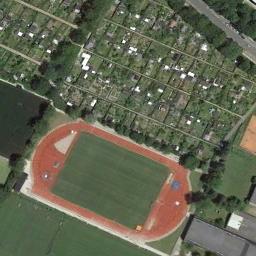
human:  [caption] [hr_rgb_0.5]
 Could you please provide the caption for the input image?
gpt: The ground track field is next to lots of houses arranged neatly .

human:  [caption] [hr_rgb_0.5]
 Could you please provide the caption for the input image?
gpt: There is a track field in the lower left corner .

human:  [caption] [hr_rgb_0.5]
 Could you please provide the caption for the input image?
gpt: There are many buildings next to the ground track field .

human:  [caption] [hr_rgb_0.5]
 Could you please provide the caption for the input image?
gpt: The track and field is built on the lawn, Next to the residential area and surrounded by a lot of vegetation .

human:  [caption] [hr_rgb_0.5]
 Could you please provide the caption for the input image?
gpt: There are many buildings around the ground track field with a red track .